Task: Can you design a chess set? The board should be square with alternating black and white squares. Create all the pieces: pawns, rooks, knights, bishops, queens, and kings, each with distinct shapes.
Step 3053:
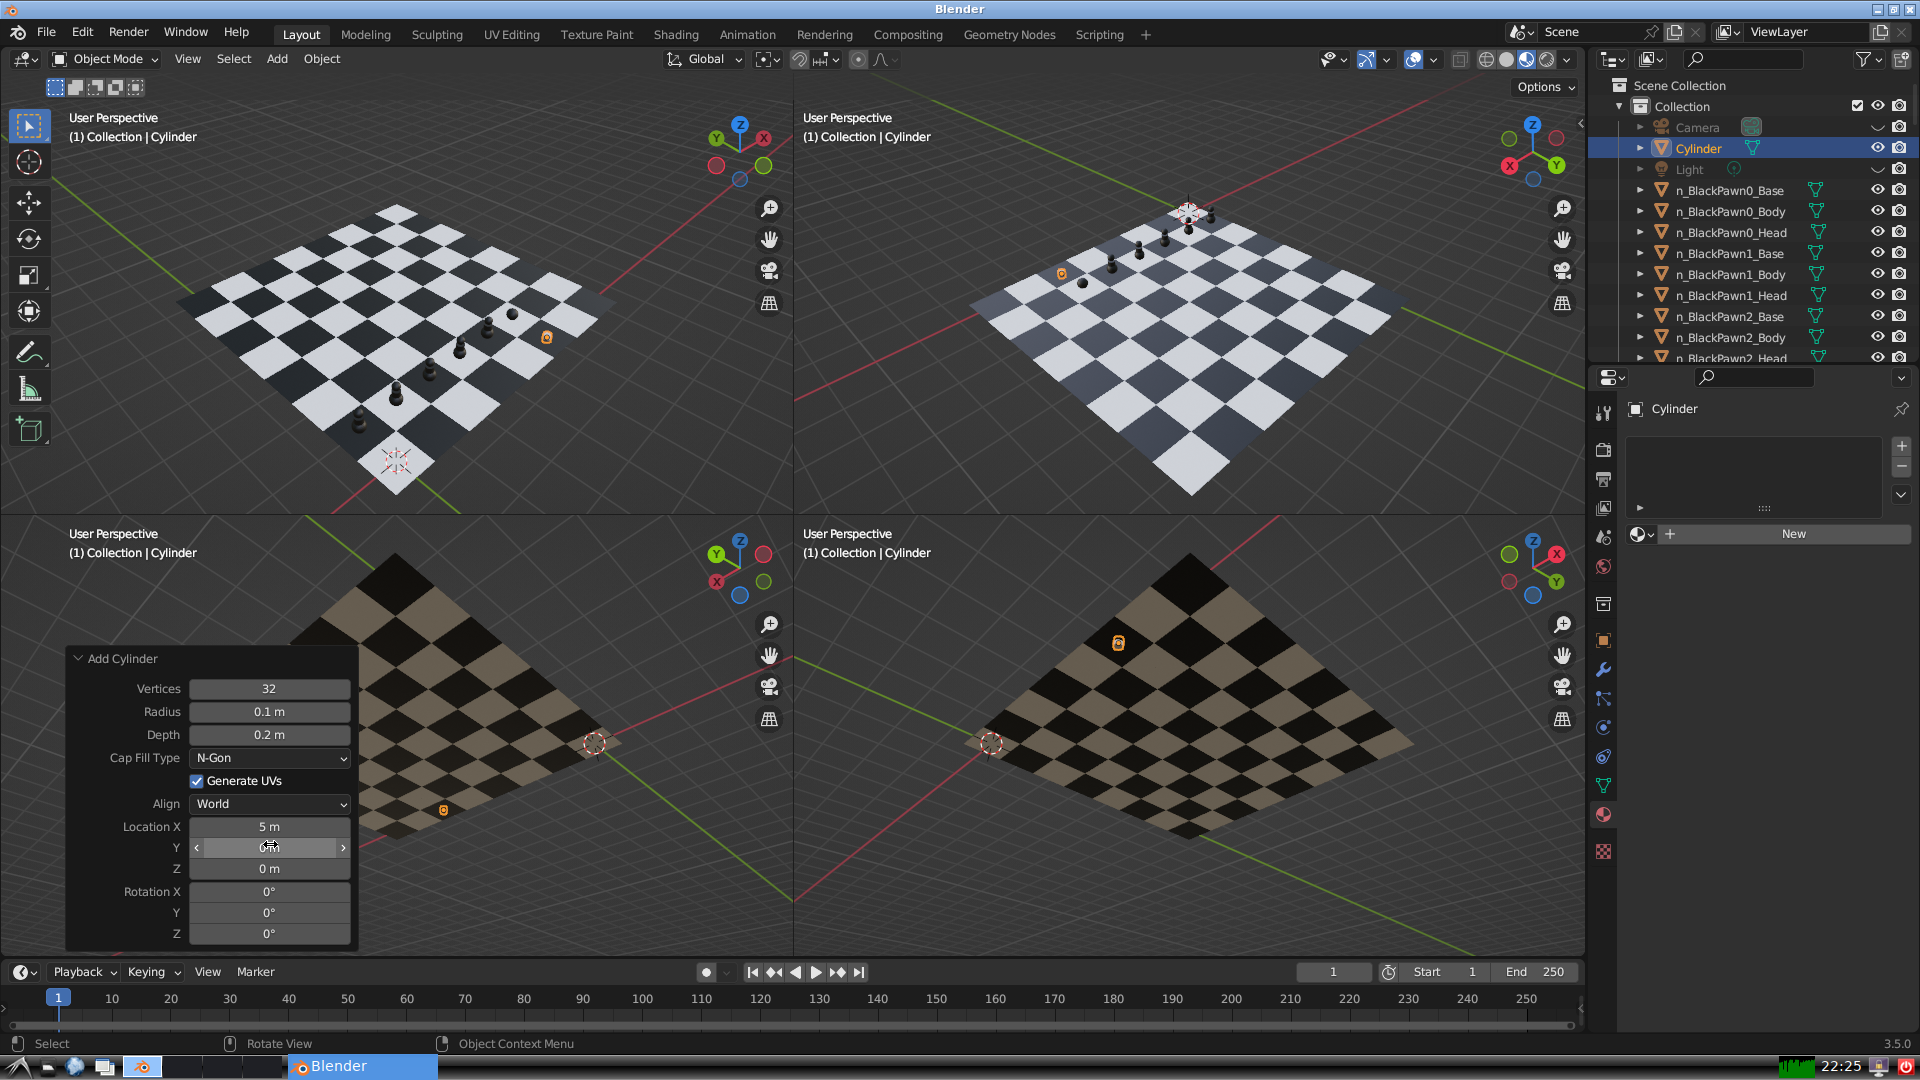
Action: click: no